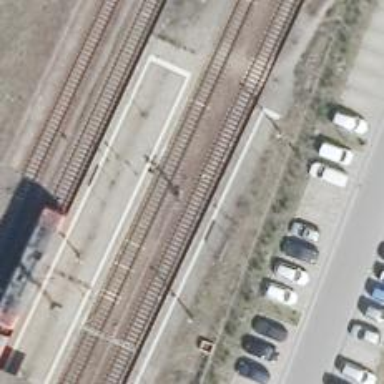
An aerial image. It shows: Railway signal.